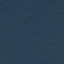
Land use / land cover: Forest